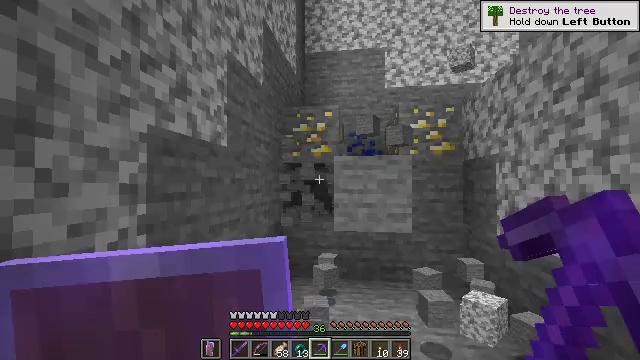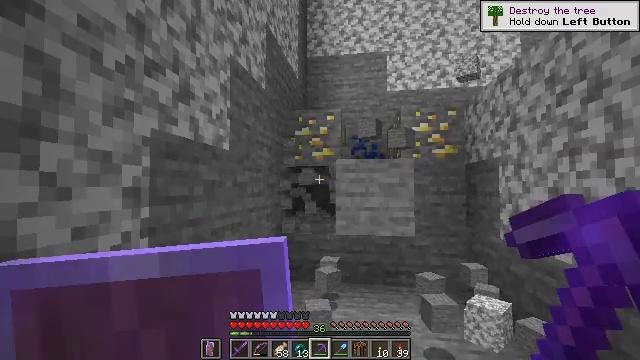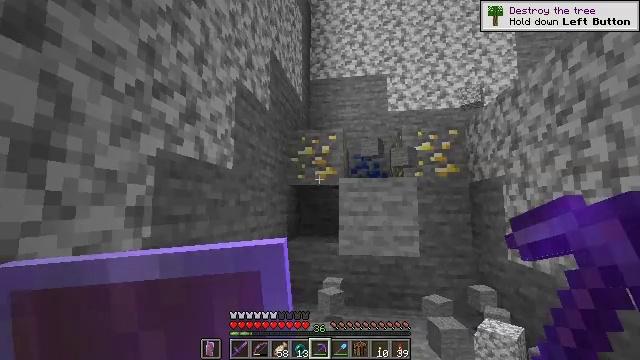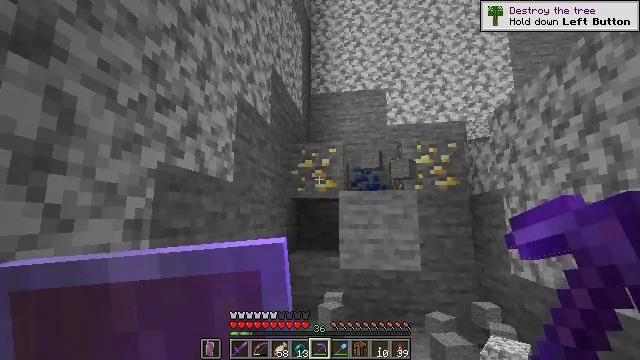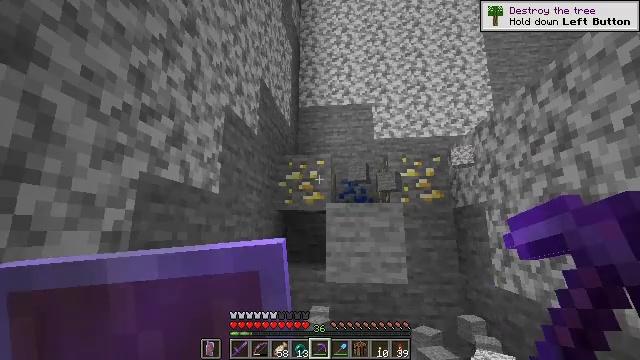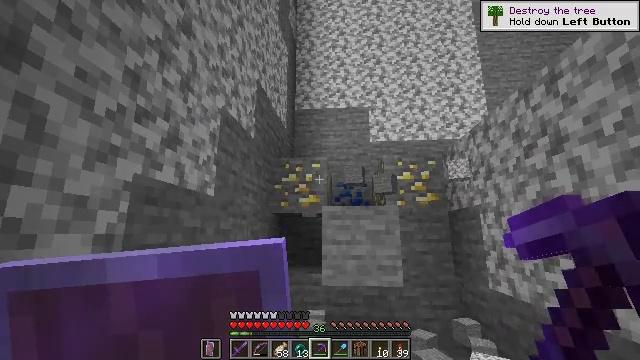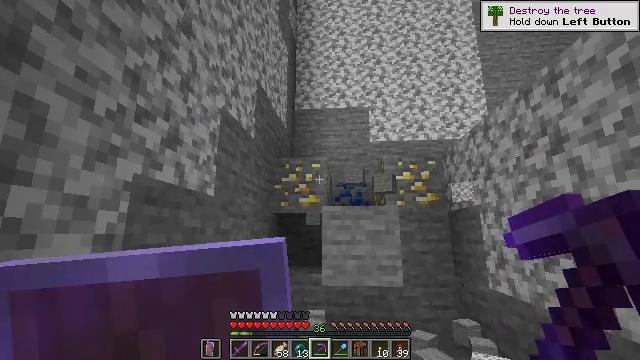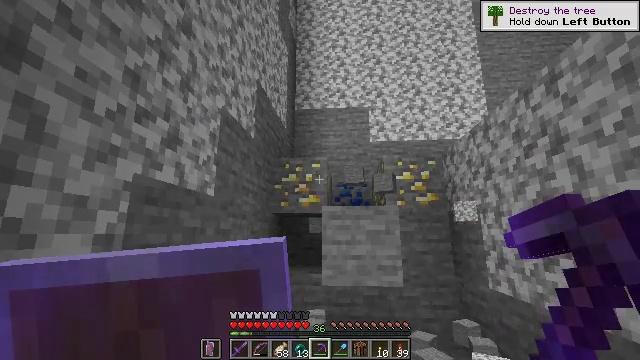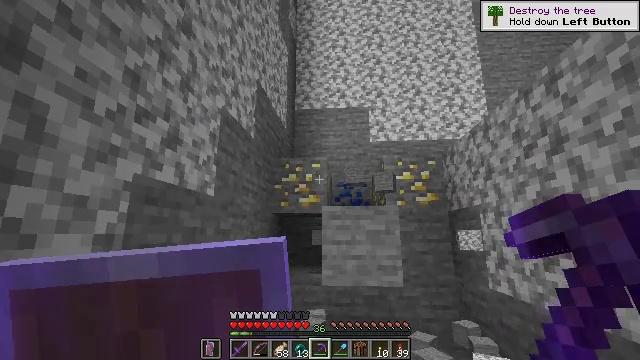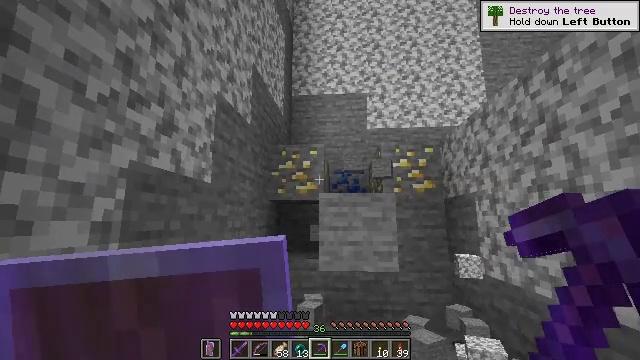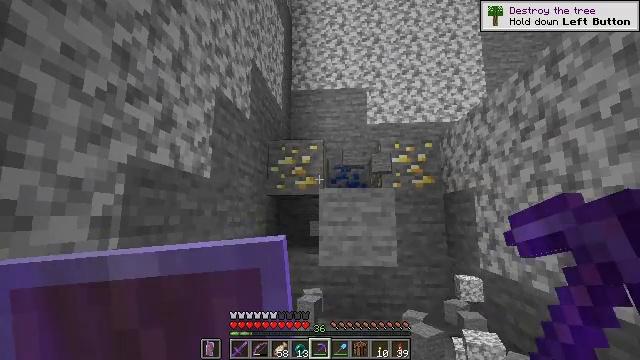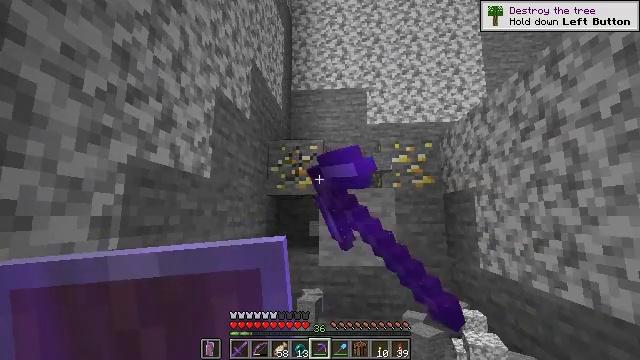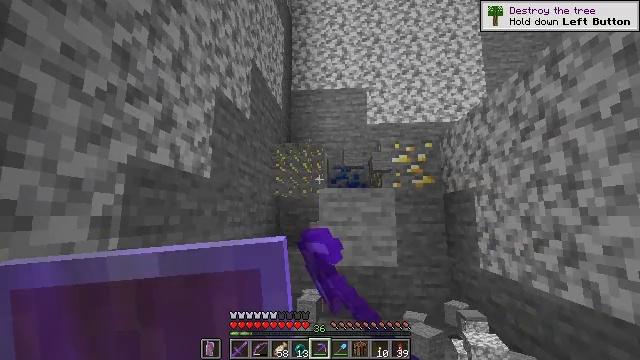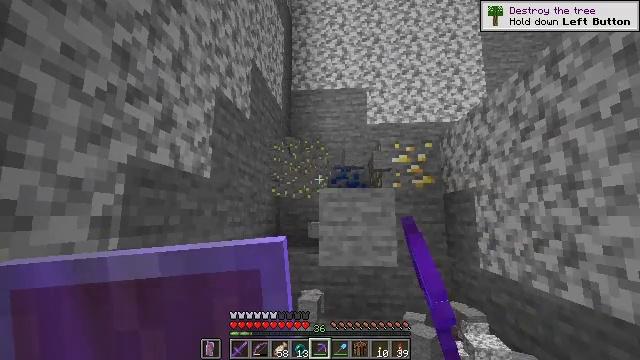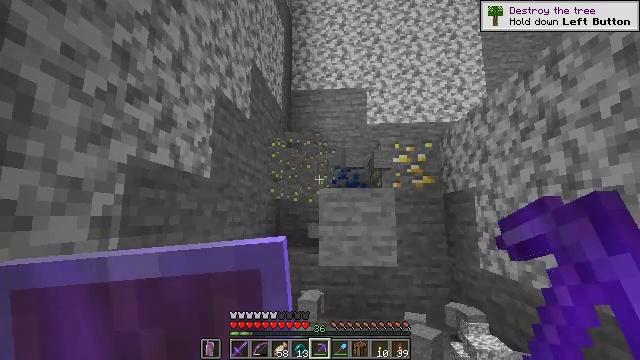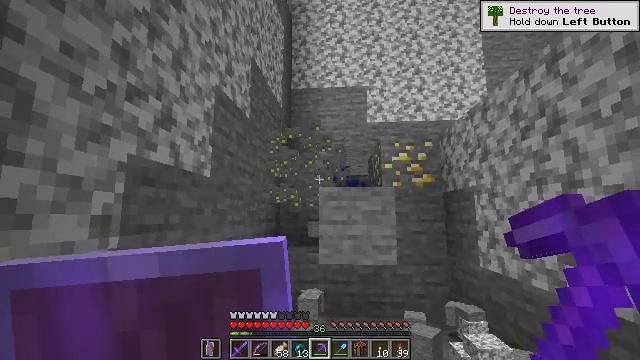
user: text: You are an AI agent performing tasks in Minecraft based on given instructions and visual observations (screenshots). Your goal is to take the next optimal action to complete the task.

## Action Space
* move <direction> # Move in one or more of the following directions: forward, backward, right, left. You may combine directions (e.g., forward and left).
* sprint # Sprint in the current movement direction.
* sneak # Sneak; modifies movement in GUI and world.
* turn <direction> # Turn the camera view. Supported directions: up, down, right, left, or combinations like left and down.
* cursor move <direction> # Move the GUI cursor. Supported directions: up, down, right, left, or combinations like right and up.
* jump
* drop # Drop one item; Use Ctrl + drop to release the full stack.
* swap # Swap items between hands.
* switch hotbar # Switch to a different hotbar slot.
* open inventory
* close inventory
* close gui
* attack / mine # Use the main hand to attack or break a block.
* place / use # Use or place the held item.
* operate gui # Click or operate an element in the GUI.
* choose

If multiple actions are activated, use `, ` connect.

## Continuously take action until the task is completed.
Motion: motion action
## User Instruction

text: Find and mine the gold ore.
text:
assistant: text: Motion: attack / mine
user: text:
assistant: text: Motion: turn up, attack / mine
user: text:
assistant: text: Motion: turn up, attack / mine
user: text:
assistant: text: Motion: turn right and up, attack / mine
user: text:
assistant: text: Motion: attack / mine
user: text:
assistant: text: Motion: attack / mine
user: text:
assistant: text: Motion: attack / mine
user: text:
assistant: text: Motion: attack / mine
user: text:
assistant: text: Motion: turn down, attack / mine
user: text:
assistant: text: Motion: turn down, attack / mine
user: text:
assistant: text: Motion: attack / mine
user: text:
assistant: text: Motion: attack / mine
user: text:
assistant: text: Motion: attack / mine
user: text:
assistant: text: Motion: attack / mine
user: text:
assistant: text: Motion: attack / mine
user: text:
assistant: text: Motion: move forward, attack / mine
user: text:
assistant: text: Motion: attack / mine